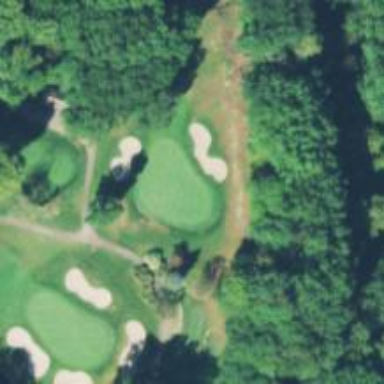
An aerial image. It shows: Golf hole.